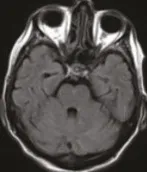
Axial FLAIR image (e) reveals that there is no lesion in the pons.
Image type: radiology (mri)